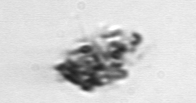
Label: detritus